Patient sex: F
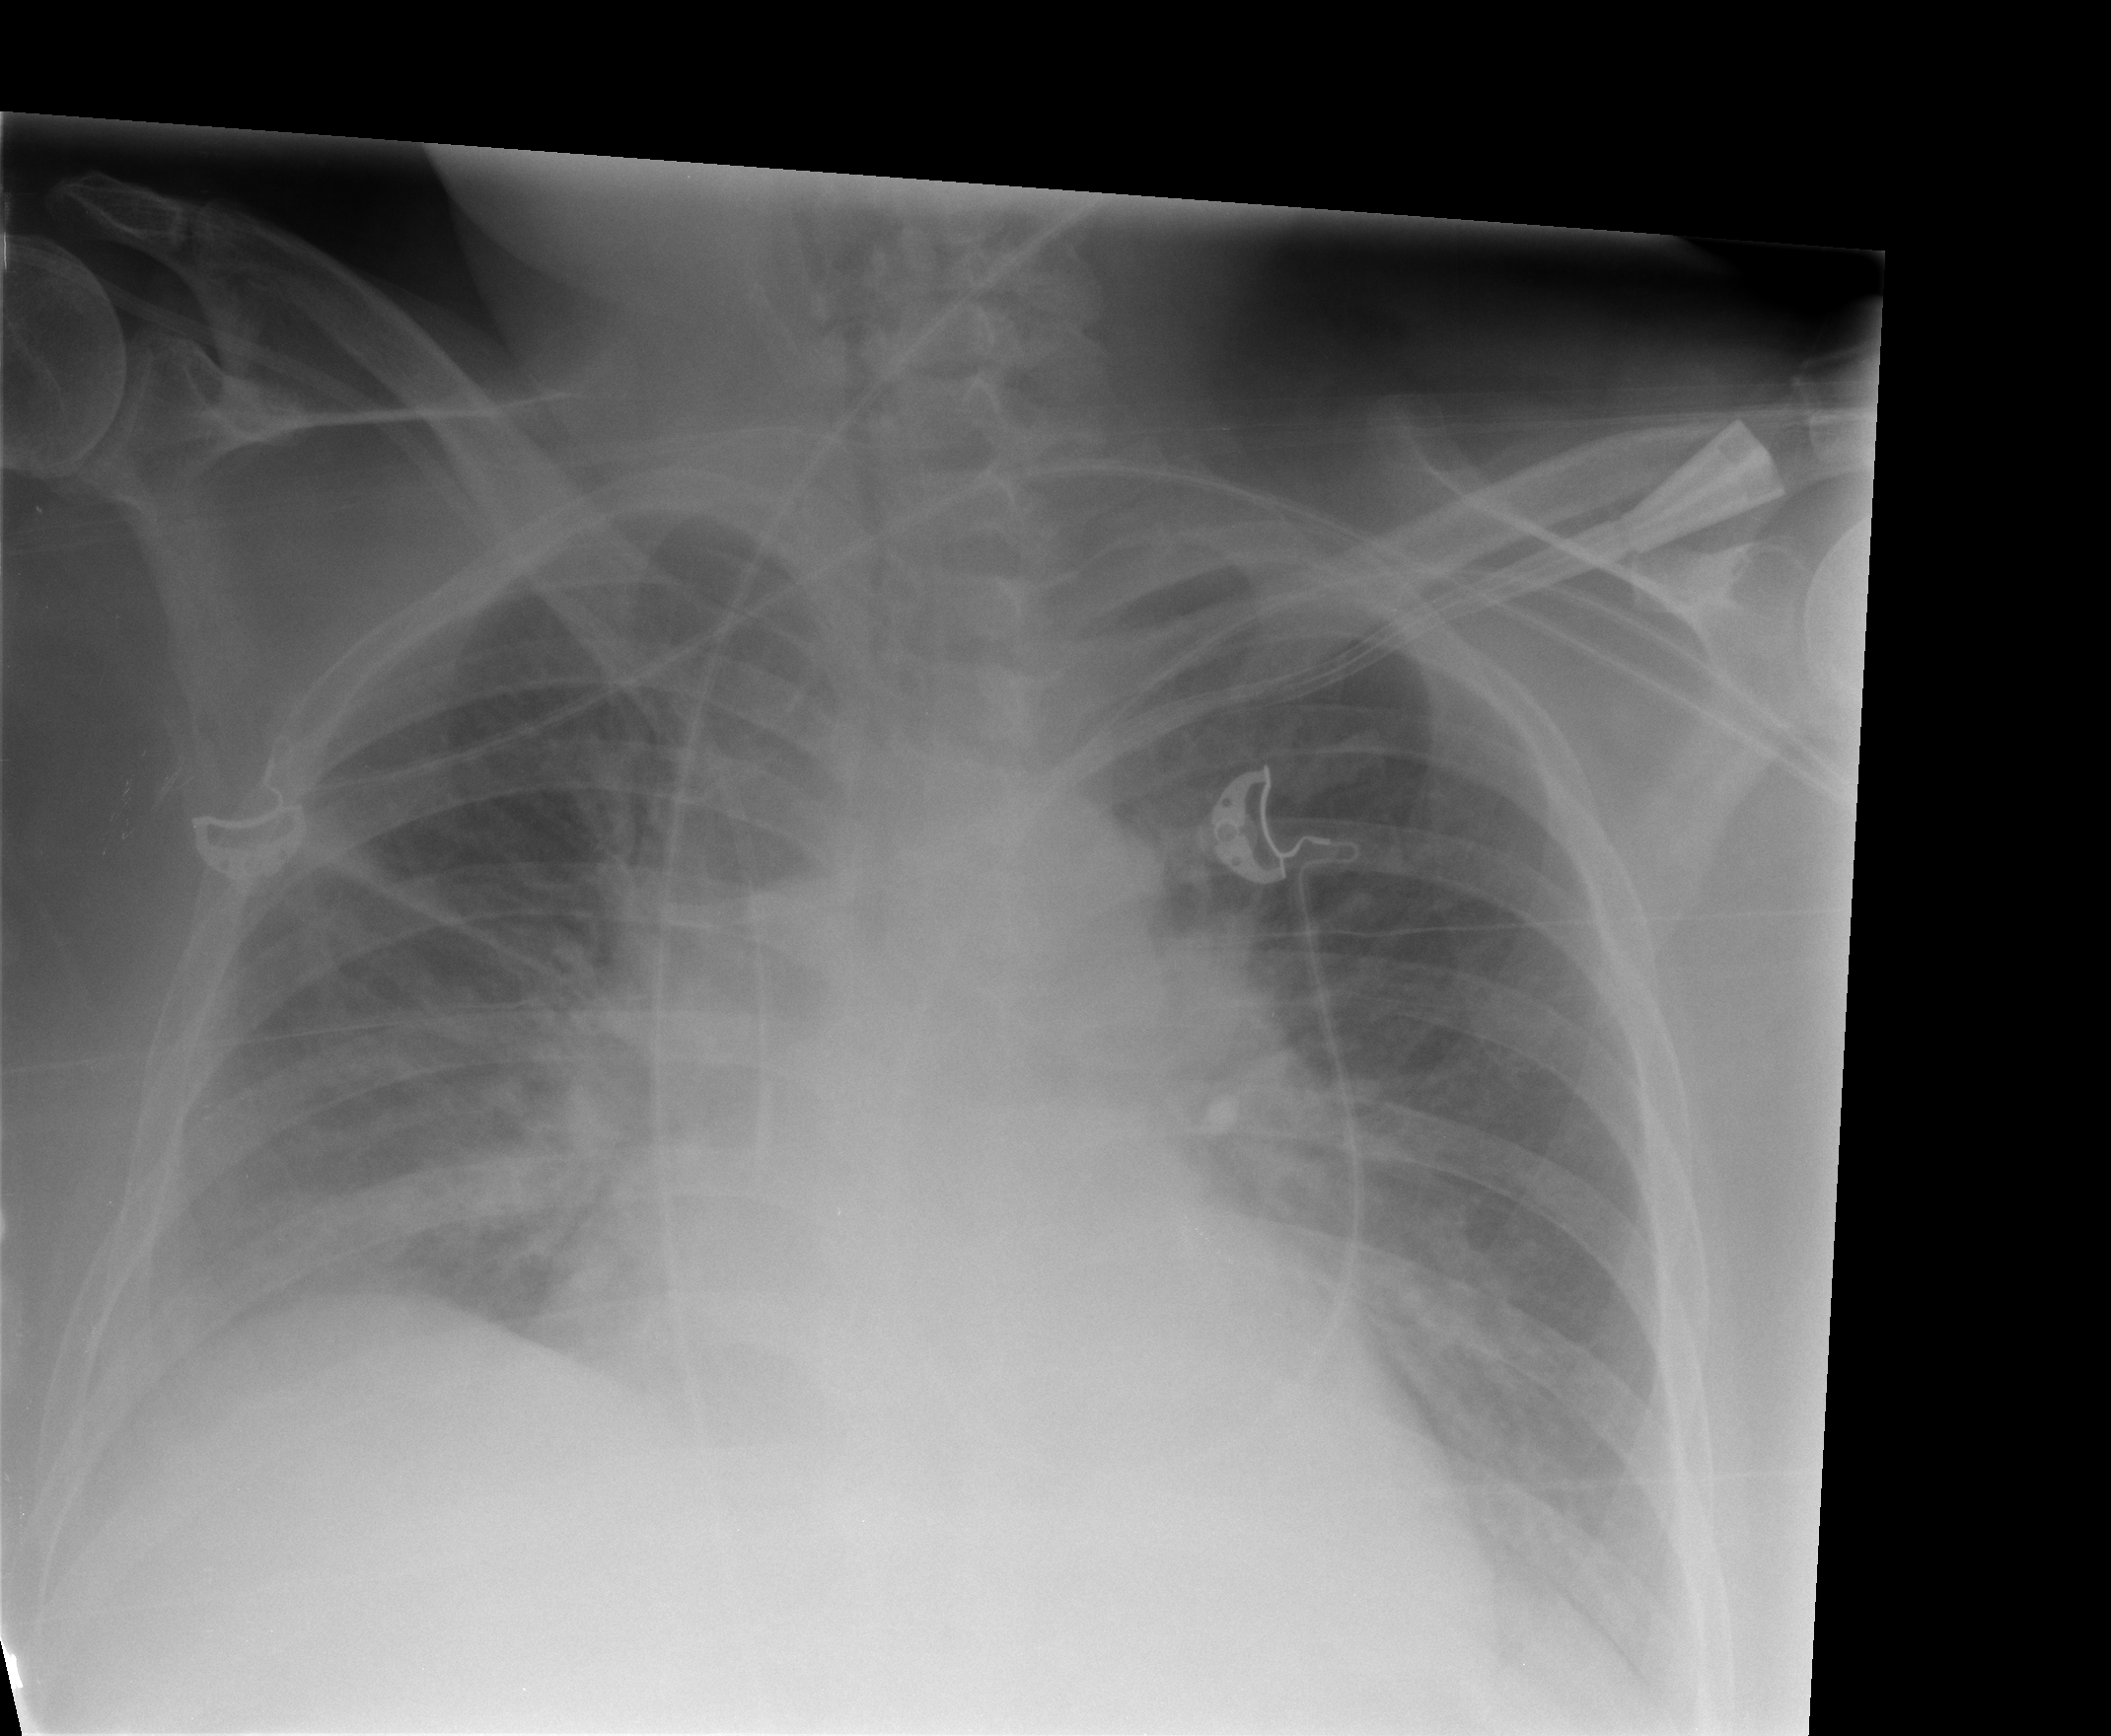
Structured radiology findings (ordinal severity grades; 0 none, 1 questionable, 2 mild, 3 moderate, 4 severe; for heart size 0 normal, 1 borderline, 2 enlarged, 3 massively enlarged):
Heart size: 2
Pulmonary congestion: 3
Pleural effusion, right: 2
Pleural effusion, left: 2
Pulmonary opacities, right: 0
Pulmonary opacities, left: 0
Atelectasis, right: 0
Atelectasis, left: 0